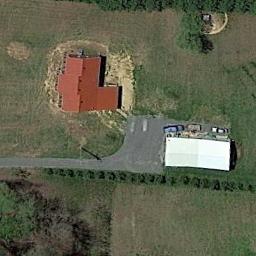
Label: sparse_residential